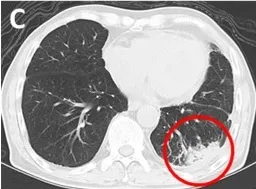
(G) Chest X-ray 2 months after the second pericardiocentesis shows no cardiomegaly.
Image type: radiology (ct)